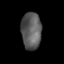
Tissue: skin
Cell type: Epithelial cells
Senescence score: 0.2632
Nuclear area (px): 731
Mean DAPI intensity: 91.349